Question: I have a couple problems with sprite scaling which seem to work fine for other people.
So, this is my game:

As you can see there are 2 big problems: the images are really pixelated and texture bleeding.
This is my config:
'''
var config = {
type: Phaser.AUTO,
parent: 'phaser-example',
width: '100%',
height: '100%',
mode: Phaser.Scale.RESIZE,
autoCenter:Phaser.Scale.CENTER_BOTH,
physics: {
default: 'arcade',
arcade: {
debug: true,
},
pixelArt:true,
render:{
antialias: false,
}
},
scene: {
preload: preload,
create: create,
update: update,
}
};
'''
This is how I preload my assets:
'''
function preload(){
this.load.image("tiles", "assets/turtle_wars_tiles.png");
this.load.tilemapTiledJSON("tutorial_map", "assets/tutorial_map.json");
//preloading player
this.load.spritesheet("player", "assets/characters.png", {
frameWidth: 26,
frameHeight: 36,
});
}
'''
And this is how I create the tilemap:
'''
const map = this.make.tilemap({ key: "tutorial_map", tileWidth:48,tileHeight:48 });
const tileset = map.addTilesetImage("turtle_wars_tiles", "tiles");
for (let i = 0; i < map.layers.length; i++) {
const layer = map.createStaticLayer(i, tileset,0,0)
layer.setDepth(i);
layer.setScale(5)
layer.setCollisionByProperty({ collides: true });
this.physics.add.collider(this.player.collider, layer).collideCallback = () =>{
this.player.collide()
};
}
'''
I tried extruding my tile set of 16x16 tiles but it messes up my whole map and it only solves texture bleeding.
Any idea how can I solve this?
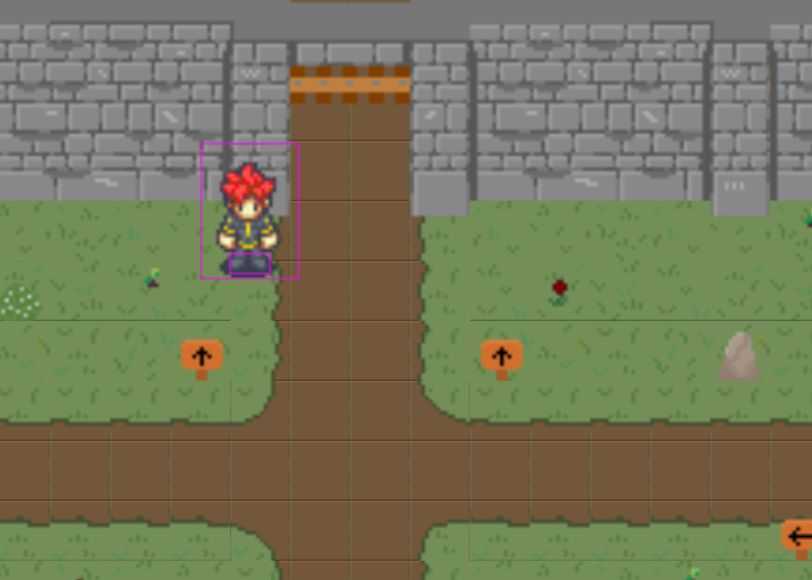
Answer: I just tried it on a small demo project, I think the solution is just, to edit your game - 'config' to this .
'physics'. I belongs one level higher.
'''
var config = {
type: Phaser.AUTO,
parent: 'phaser-example',
width: '100%',
height: '100%',
mode: Phaser.Scale.RESIZE,
autoCenter: Phaser.Scale.CENTER_BOTH,
physics: {
default: 'arcade',
arcade: {
debug: true,
},
},
pixelArt: false,
render: {
antialias: false,
}
...
};
'''